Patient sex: M
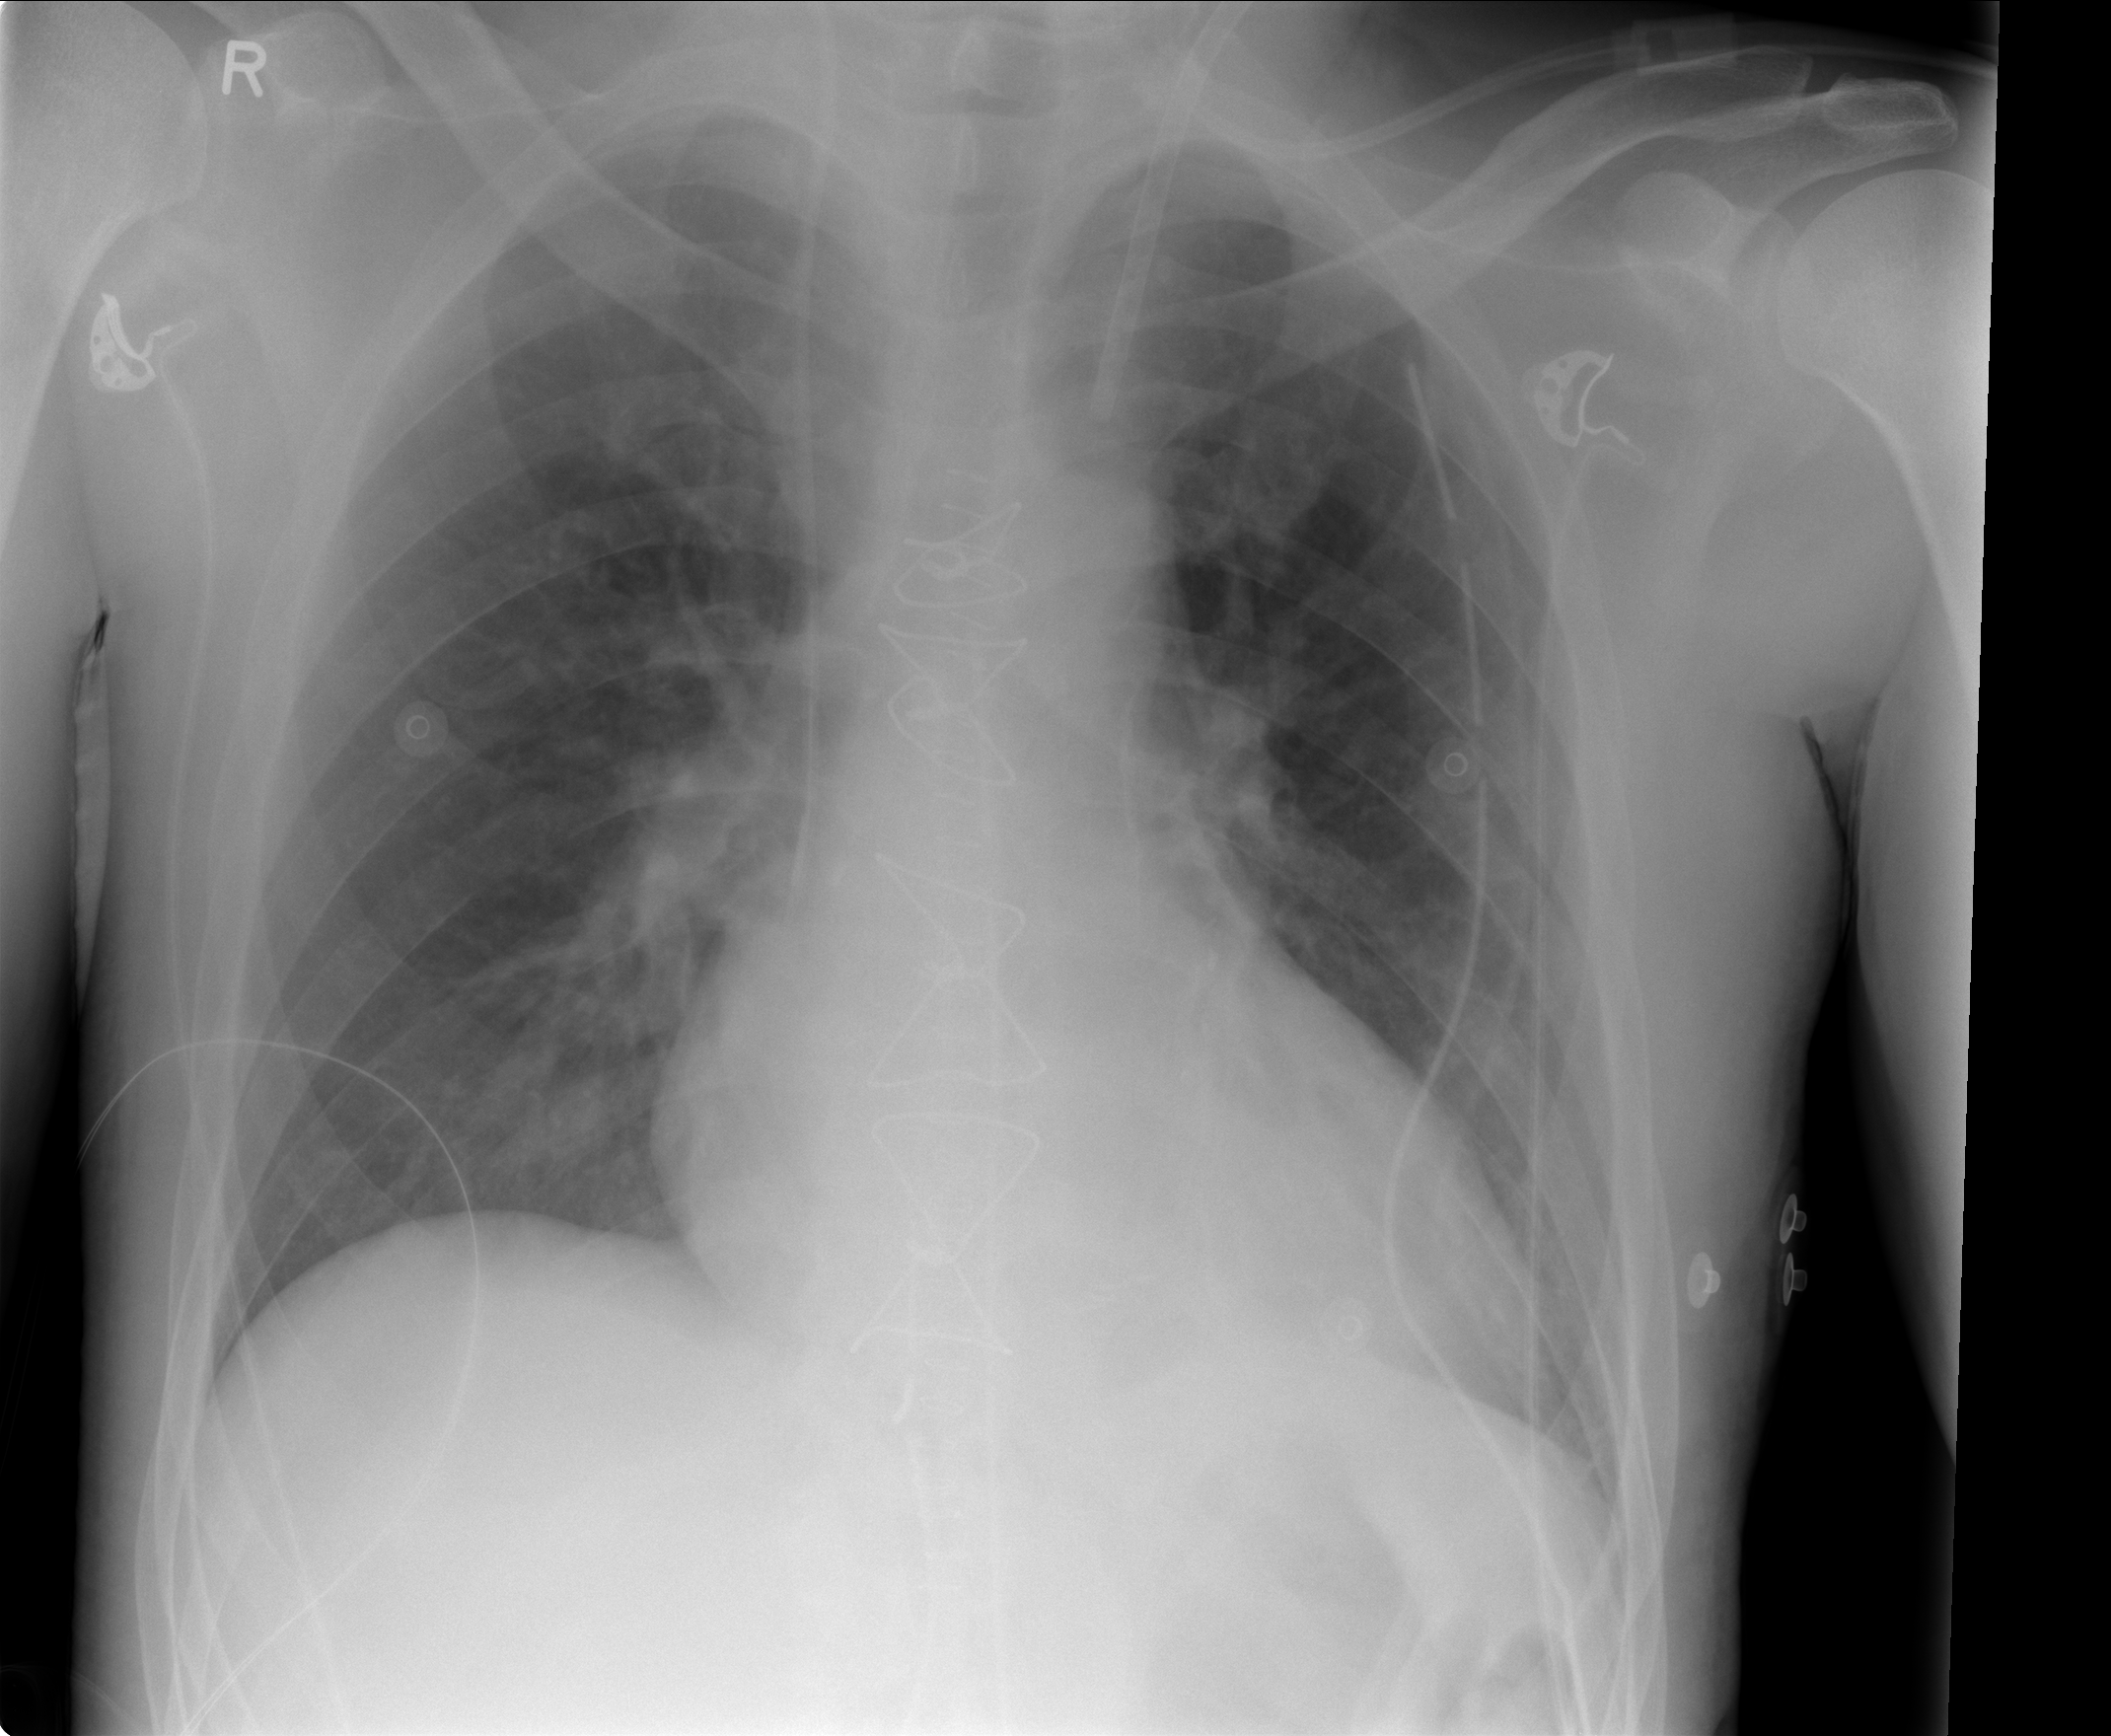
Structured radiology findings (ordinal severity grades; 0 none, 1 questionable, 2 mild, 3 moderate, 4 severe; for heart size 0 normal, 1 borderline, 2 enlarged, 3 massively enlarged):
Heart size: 0
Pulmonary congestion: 1
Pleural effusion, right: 0
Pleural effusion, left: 0
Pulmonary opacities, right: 0
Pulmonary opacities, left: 0
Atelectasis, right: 0
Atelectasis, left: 2